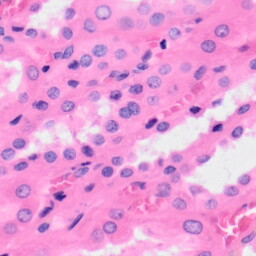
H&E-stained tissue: Kidney